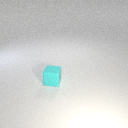
small cyan rubber cube